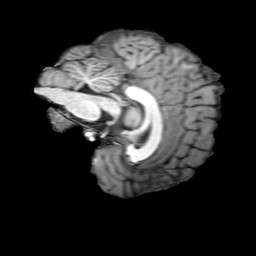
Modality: T1w
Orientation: sagittal
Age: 28
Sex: male
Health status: ill